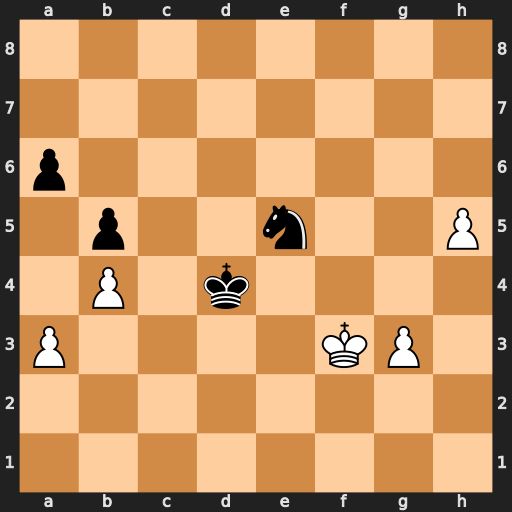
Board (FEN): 8/8/p7/1p2n2P/1P1k4/P4KP1/8/8
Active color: w
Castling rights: -
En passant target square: -
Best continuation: Kf4 Kd5 Kf5